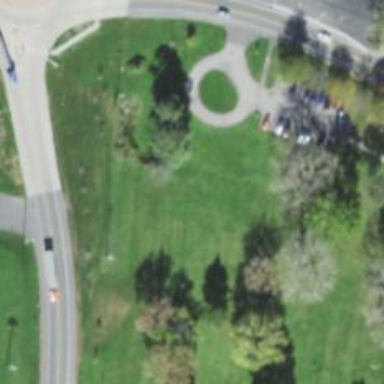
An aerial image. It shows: Disc golf hole.